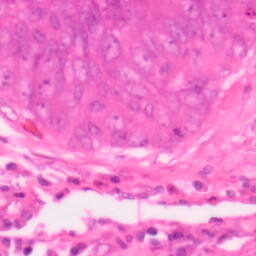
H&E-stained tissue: Colon